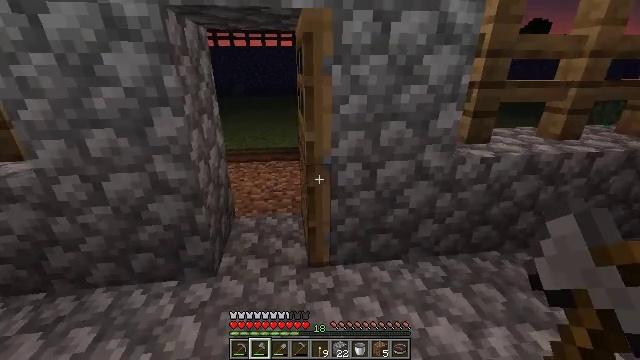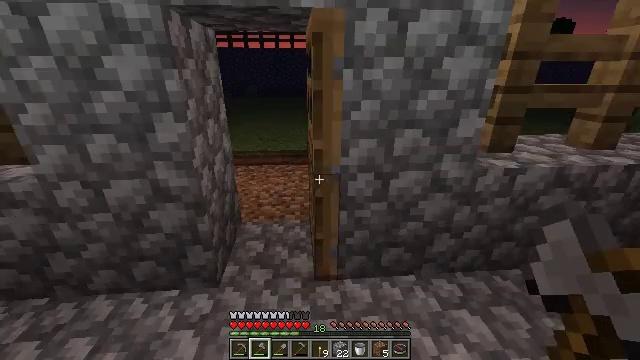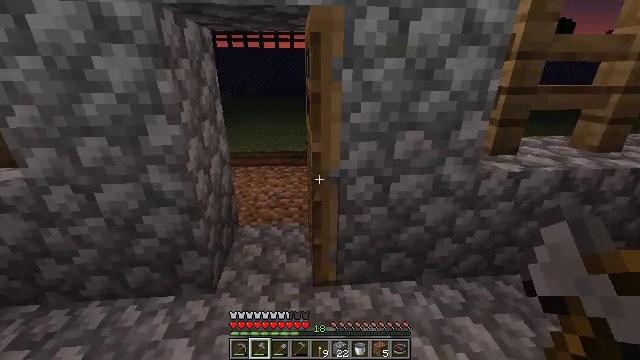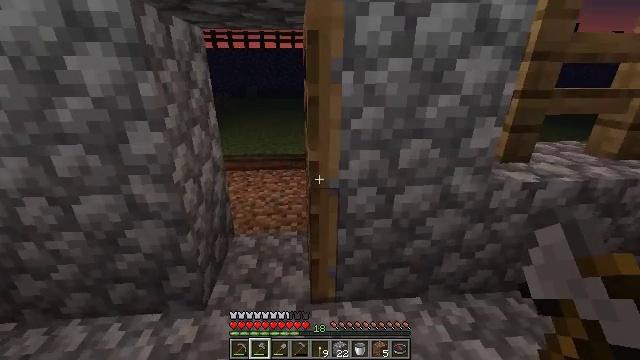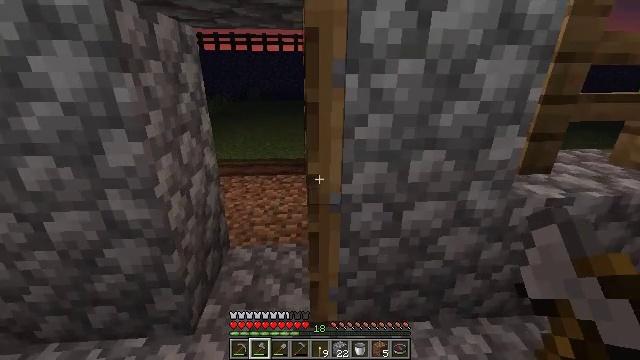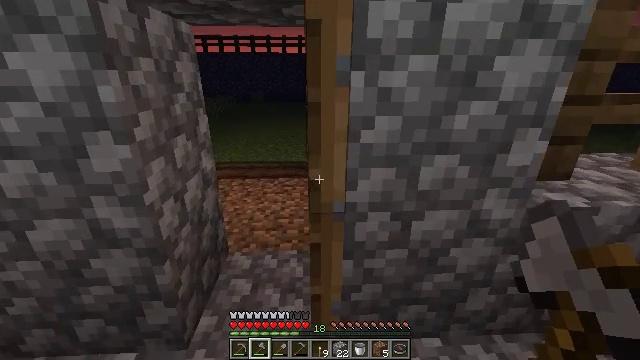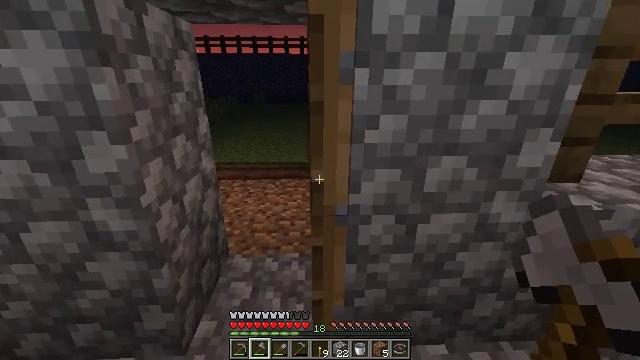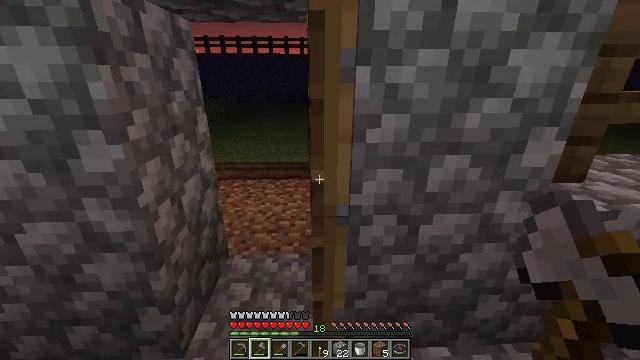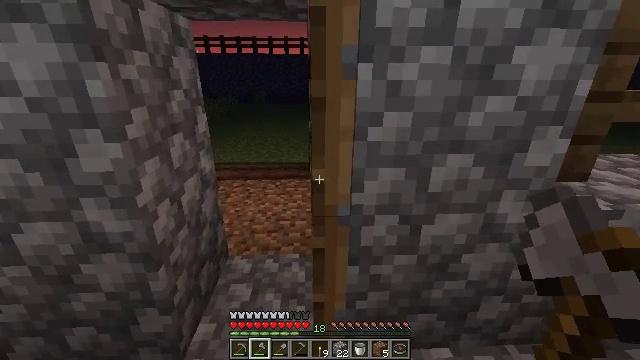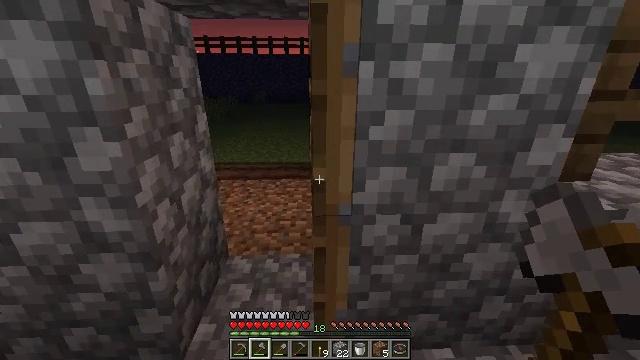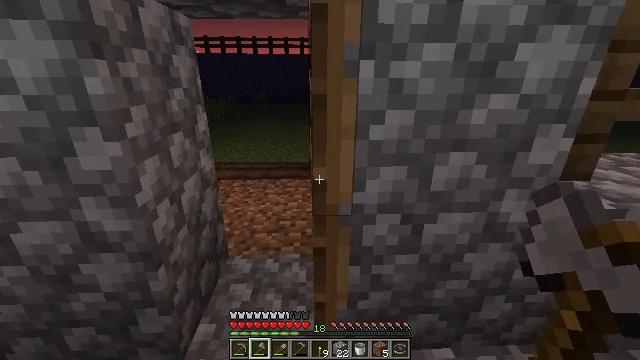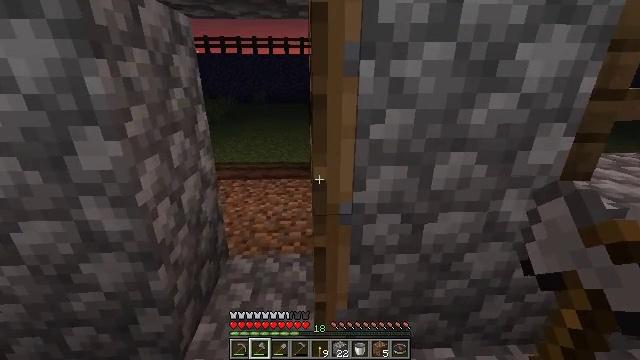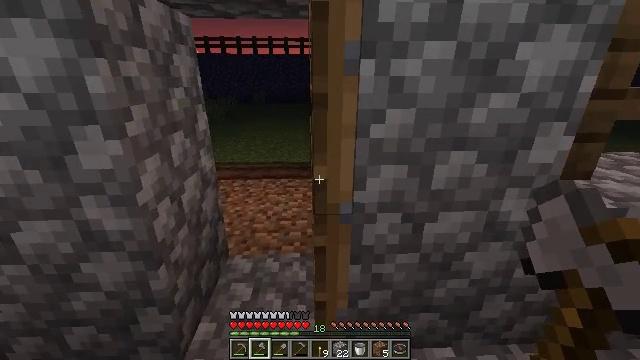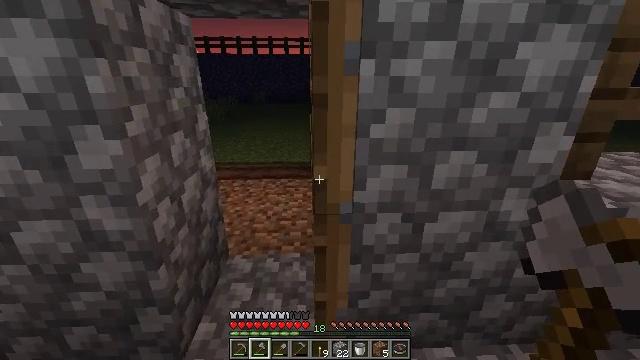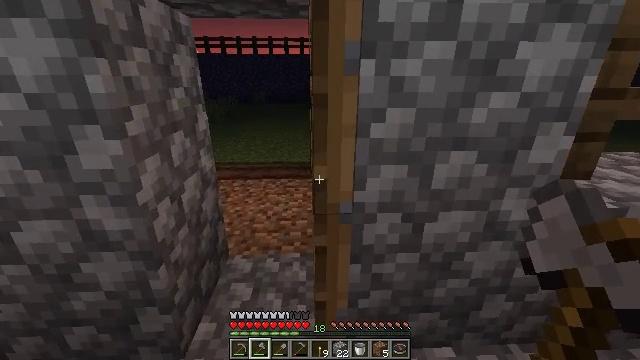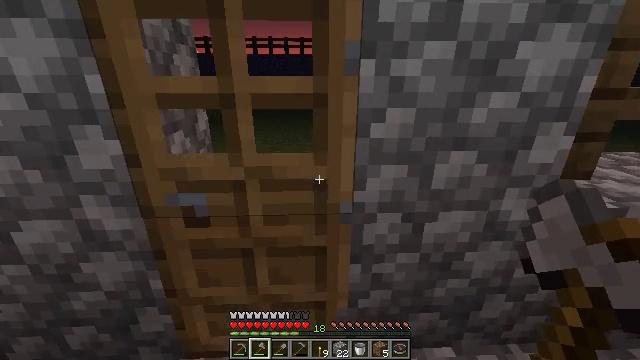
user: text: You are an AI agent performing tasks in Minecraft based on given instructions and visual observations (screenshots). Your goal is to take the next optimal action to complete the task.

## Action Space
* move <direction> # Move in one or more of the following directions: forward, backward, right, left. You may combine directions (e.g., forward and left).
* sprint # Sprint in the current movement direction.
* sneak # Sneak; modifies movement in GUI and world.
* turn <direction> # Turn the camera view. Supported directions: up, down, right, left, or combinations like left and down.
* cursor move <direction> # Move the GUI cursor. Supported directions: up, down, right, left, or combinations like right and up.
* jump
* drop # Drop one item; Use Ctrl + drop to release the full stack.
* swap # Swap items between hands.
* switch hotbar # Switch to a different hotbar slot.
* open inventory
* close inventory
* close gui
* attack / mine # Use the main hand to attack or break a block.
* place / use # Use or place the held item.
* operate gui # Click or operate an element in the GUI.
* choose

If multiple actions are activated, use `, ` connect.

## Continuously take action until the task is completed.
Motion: motion action
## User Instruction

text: Gather dirt.
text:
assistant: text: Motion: move forward, turn left
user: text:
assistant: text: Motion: move forward
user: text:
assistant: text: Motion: move forward
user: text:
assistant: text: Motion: no_op
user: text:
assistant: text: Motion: no_op
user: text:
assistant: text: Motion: no_op
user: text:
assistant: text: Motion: no_op
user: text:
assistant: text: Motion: no_op
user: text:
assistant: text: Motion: no_op
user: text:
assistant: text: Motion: no_op
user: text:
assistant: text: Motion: no_op
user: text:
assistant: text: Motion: no_op
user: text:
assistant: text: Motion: no_op
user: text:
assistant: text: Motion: no_op
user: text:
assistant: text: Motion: use / place
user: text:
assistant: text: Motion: use / place
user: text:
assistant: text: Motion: use / place
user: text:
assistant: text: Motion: no_op
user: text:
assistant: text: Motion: turn left
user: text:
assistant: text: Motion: turn left and down
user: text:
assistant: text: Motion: turn left and down
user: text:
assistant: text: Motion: turn left
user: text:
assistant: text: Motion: move forward, turn left and up
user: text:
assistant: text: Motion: move forward
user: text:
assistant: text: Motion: move forward
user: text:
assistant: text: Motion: move forward
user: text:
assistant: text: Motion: move forward
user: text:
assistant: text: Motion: move forward, turn right
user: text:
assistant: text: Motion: move forward, turn left
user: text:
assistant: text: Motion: move forward, turn left and up